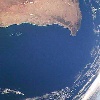
Label: water